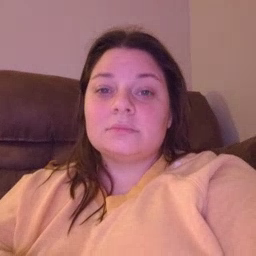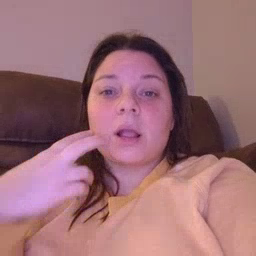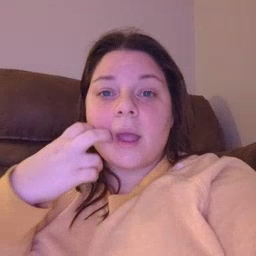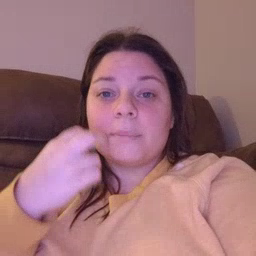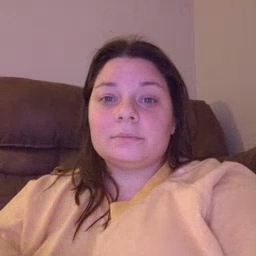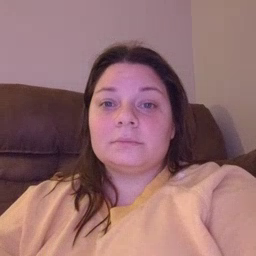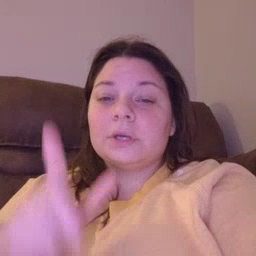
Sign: gum